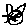
Label: cat